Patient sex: M
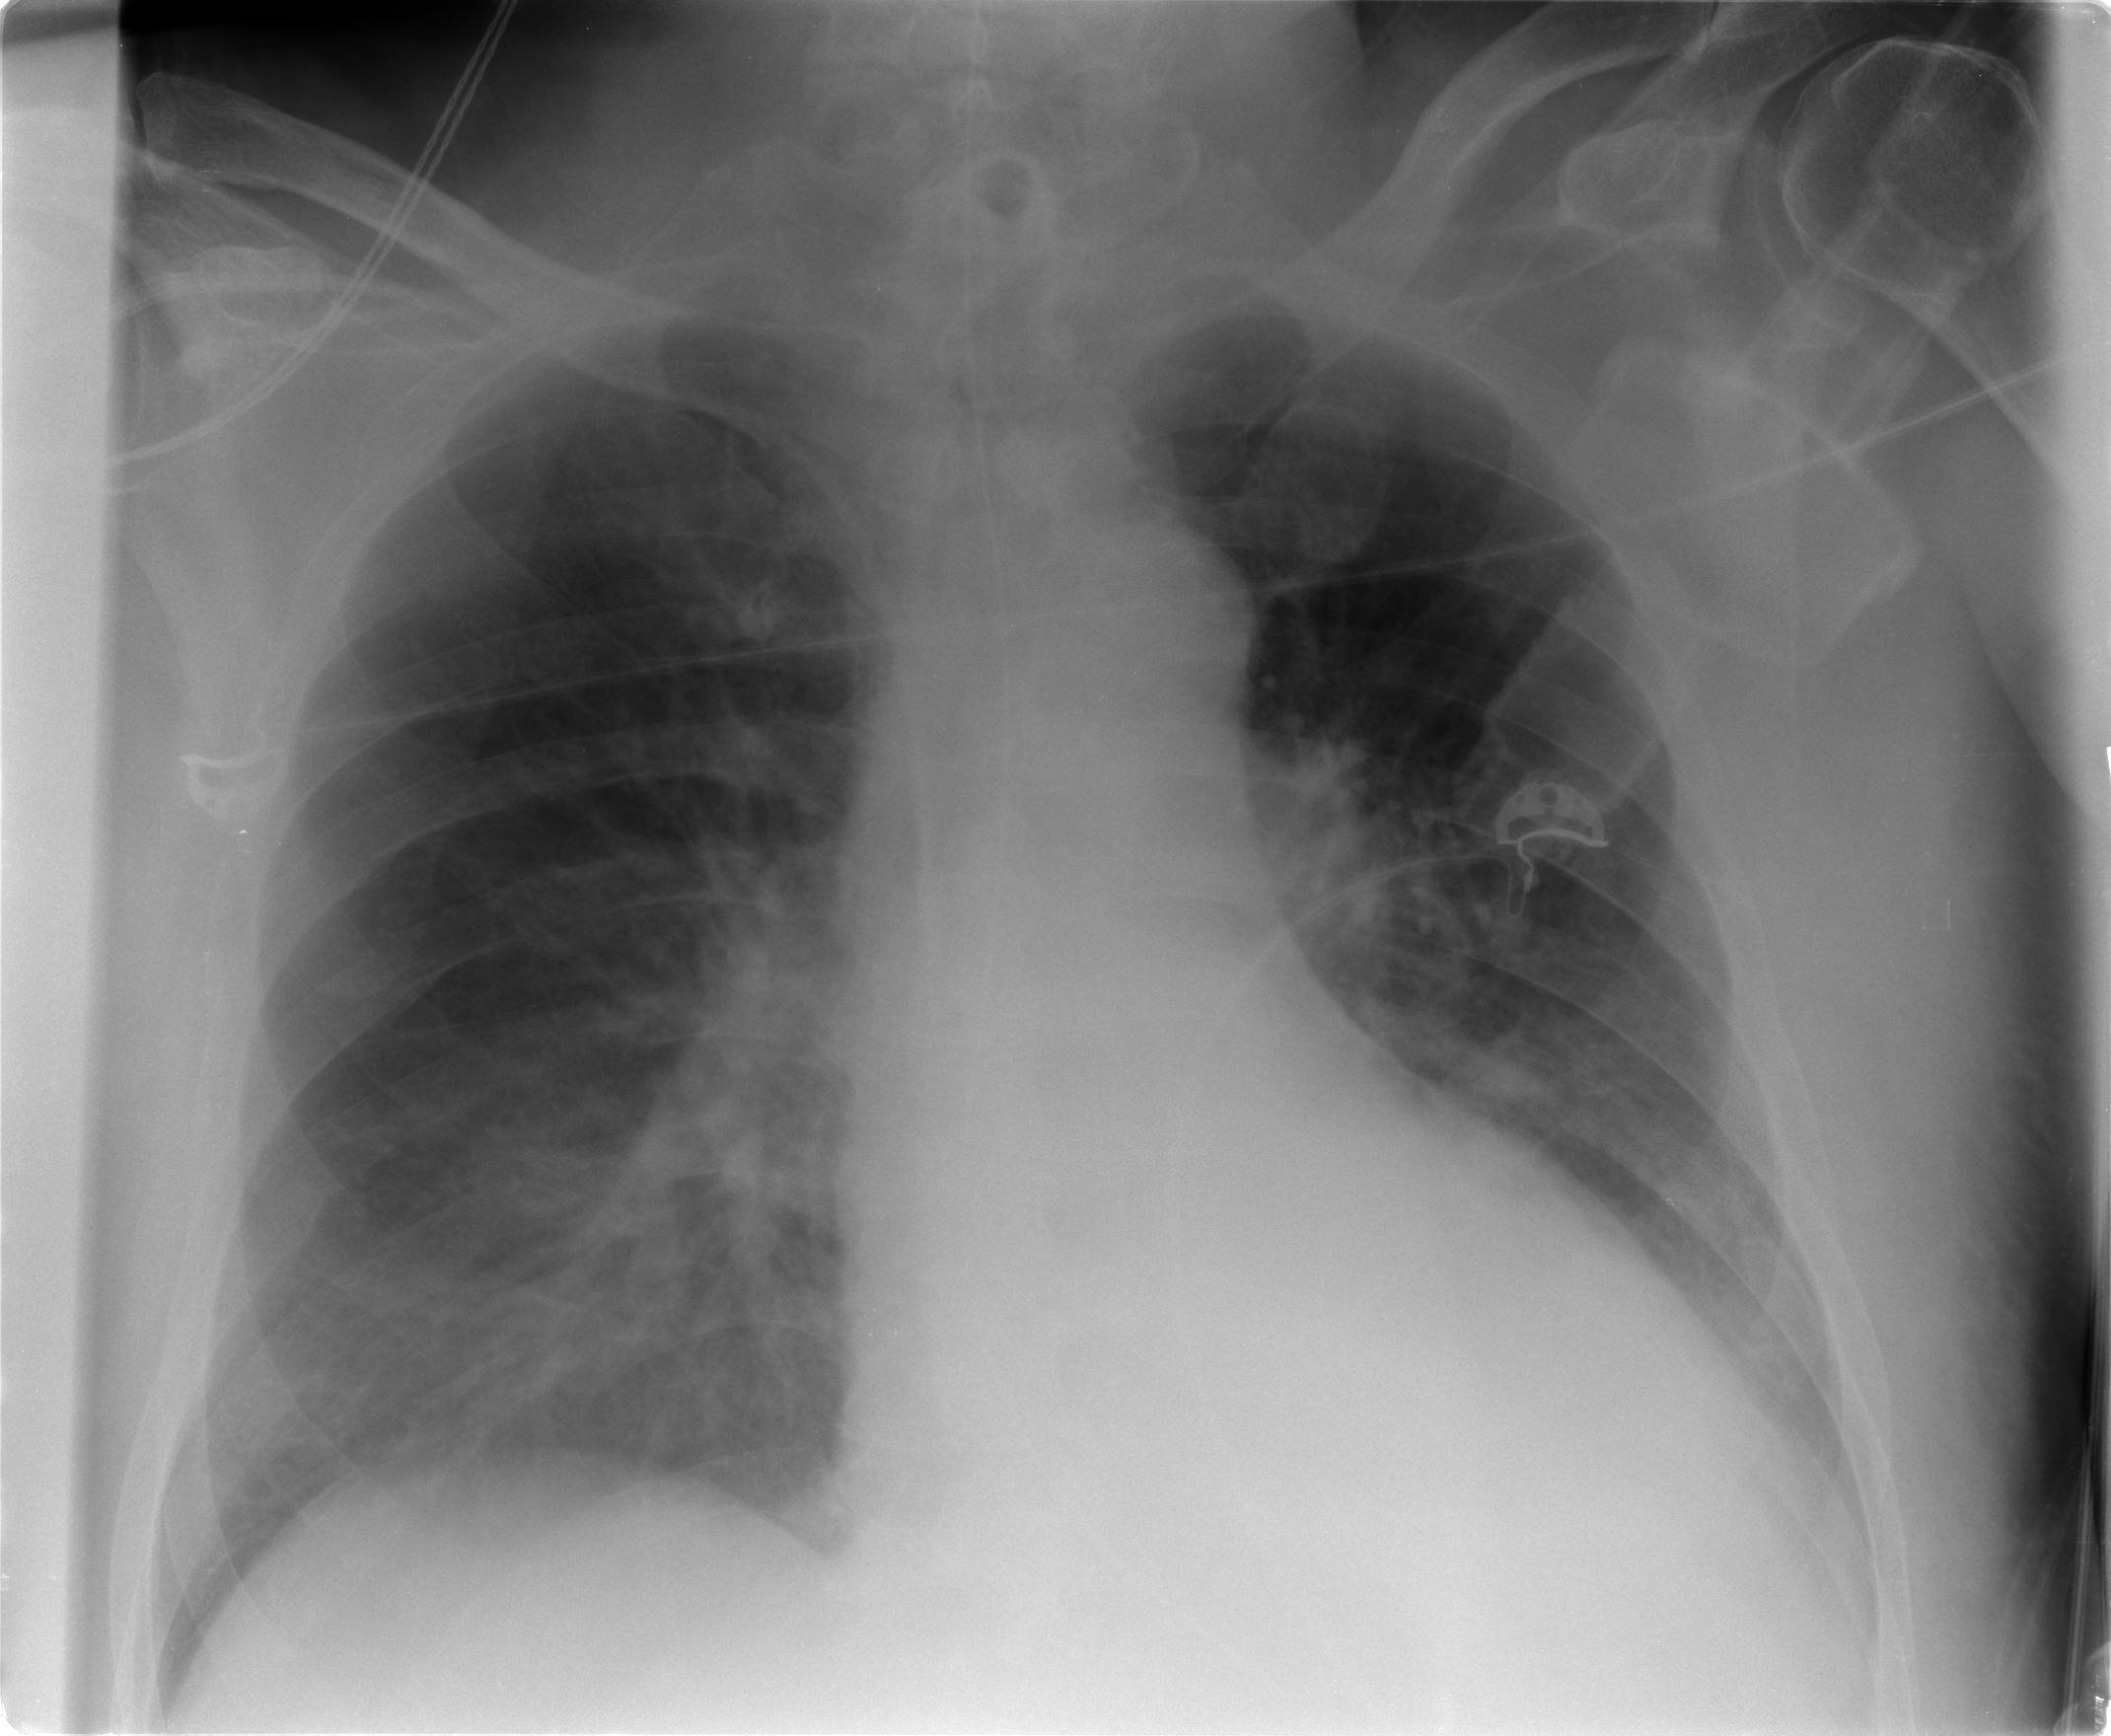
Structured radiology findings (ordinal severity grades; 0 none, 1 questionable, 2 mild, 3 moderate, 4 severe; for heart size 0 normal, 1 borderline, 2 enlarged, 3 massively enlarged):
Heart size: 2
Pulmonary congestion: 2
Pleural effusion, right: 0
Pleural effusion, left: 0
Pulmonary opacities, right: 2
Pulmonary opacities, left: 0
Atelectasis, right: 2
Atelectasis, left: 0